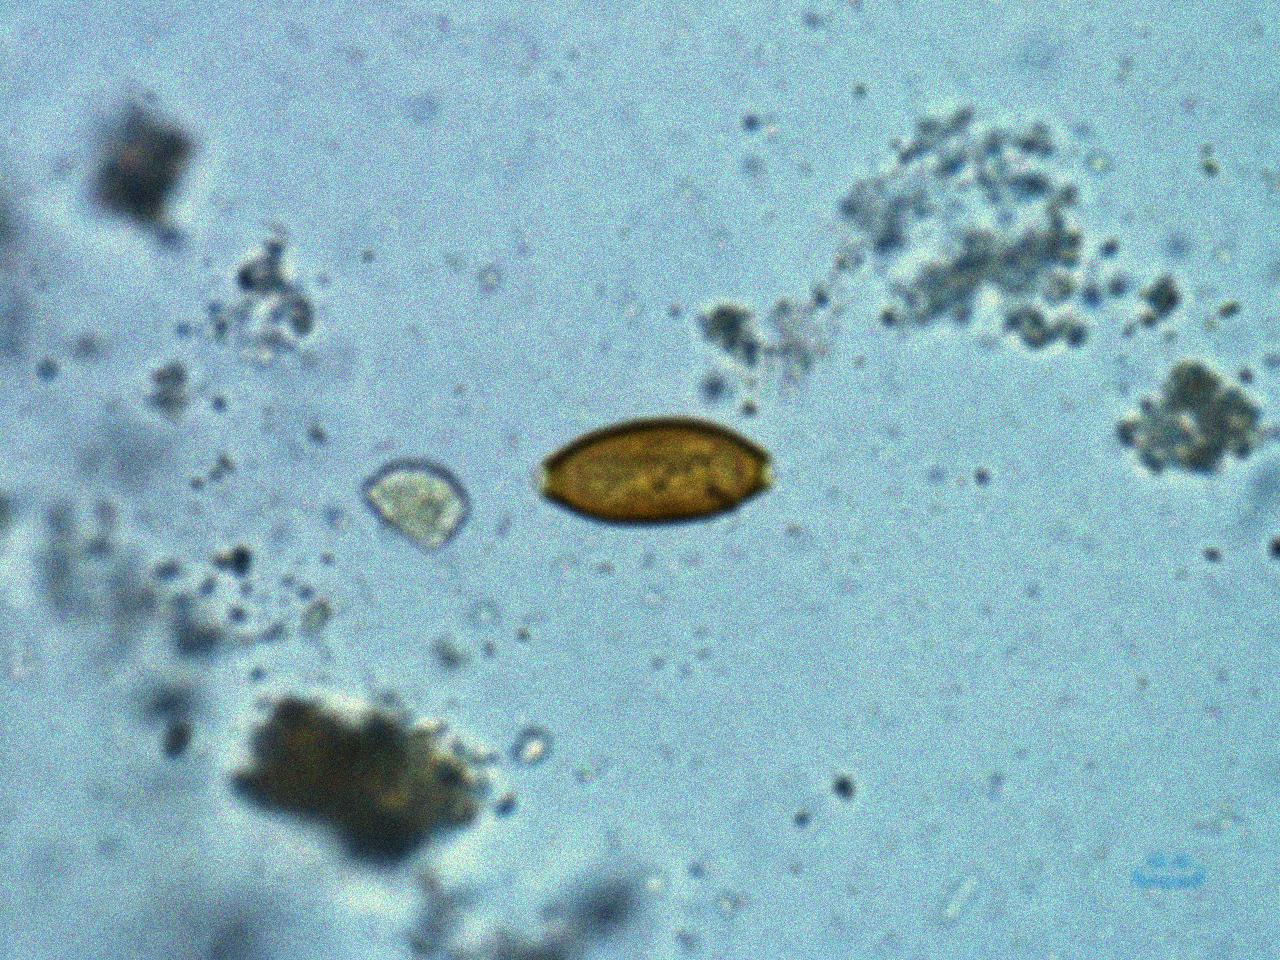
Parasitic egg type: Trichuris trichiura